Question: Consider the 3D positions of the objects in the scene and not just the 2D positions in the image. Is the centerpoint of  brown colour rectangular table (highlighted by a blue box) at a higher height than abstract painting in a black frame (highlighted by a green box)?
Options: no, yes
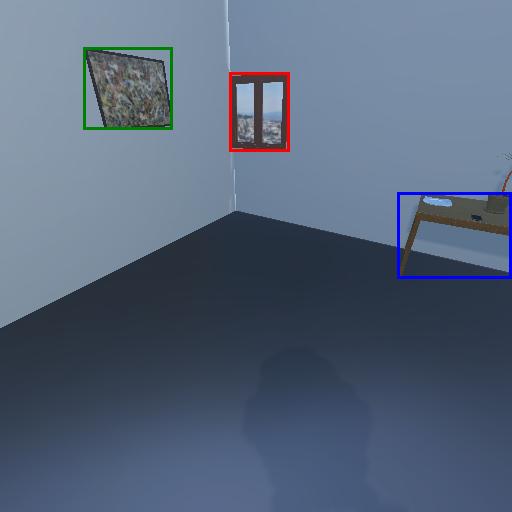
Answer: no